Стеклянная призма в форме четверти цилиндра лежит на столе. Однородный пучок света падает перпендикулярно на ее вертикальную поверхность, как показано на рисунке.
В каком месте стола вне призмы будет видно световое пятно, если радиус цилиндра $R = 5~ см$, а коэффициент преломления стекла $n = 1.5$?
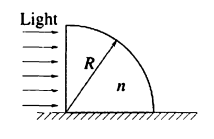
Ответ: До расстояния $10~см$ от передней поверхности призмы.
Темы:
T, Оптика, Геометрическая оптика, Преломление, 200 задач